Question: I know this is a very basic question - but I did not face this issue till now - so am asking for help.
I have two dll files, with the same name (example.dll), but fortunately with diff version numbers 1.0.3180.20767 and 1.0.2490.20011. I want to use both these dll in the same project.
How do I use them? - Simply clicking "Add reference" fails with the following message
I can rename the files so that they are now called "example1.dll" and "example2.dll" - but is that ok? is there a better way to do this.
Thanks all for your help!
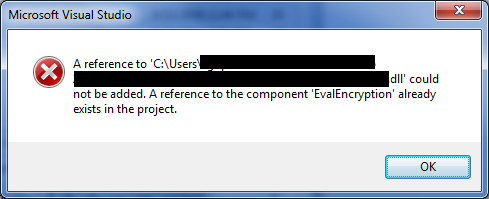
Answer: I think that after adding the first assembly, go to properties of that reference and assign an alias to it. Then it should be possible to add the second one as well.